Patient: sex M, age 69
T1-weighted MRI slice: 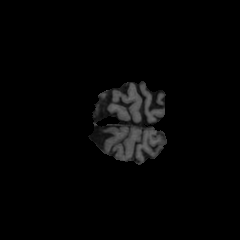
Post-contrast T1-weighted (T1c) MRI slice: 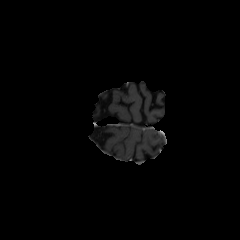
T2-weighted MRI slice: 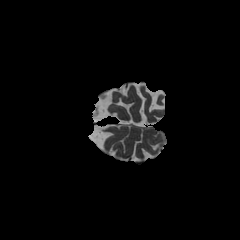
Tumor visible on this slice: no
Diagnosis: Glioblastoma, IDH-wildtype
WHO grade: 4